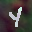
Label: 4